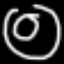
Label: donut